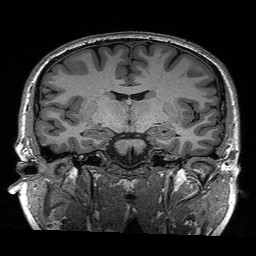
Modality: T1w
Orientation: sagittal
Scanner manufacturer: siemens
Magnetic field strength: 3 T